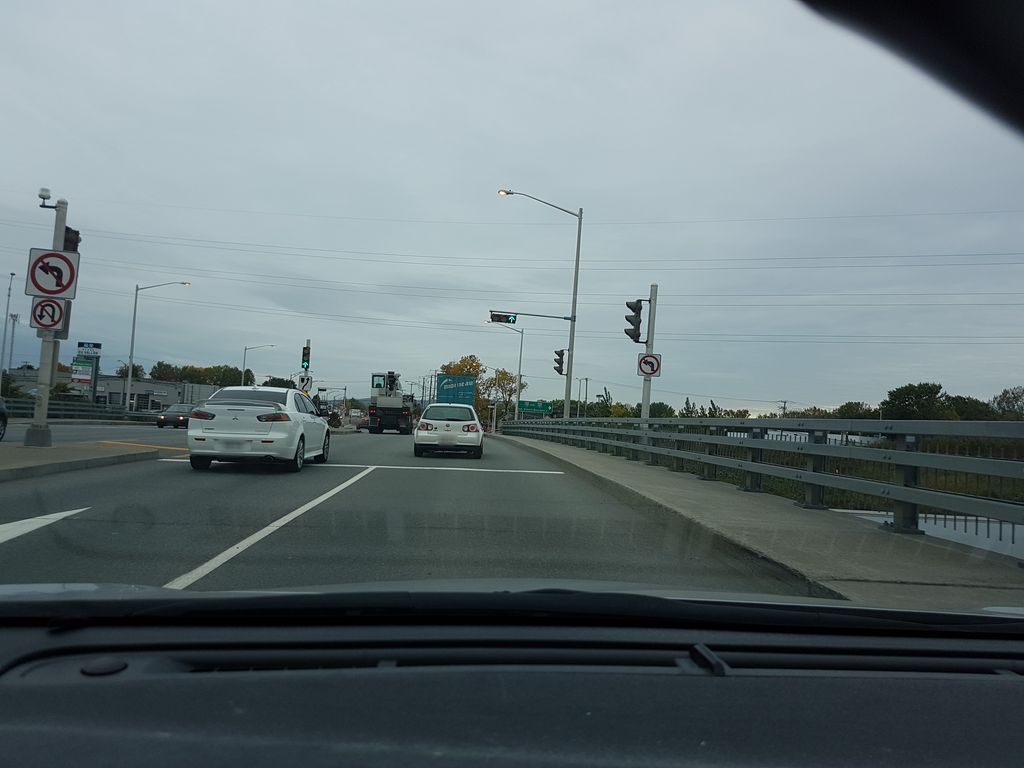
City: quebec_city